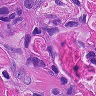
Metastatic tissue present: yes